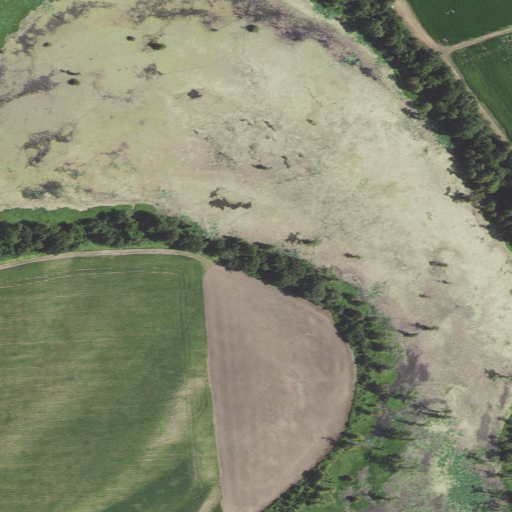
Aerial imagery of plain(s) in Arkansas named Pemiscot Lake containing cultivated crops, woody wetlands, herbaceous wetlands, and open water